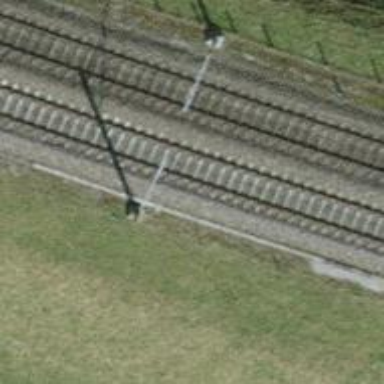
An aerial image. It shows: Single-track railway with electrified contact lines.